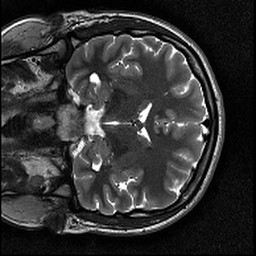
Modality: T2w
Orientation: coronal
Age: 22
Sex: female
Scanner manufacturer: siemens
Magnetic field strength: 3 T
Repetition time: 11.39 s
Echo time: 0.09 s